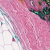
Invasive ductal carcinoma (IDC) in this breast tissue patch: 0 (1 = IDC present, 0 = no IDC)